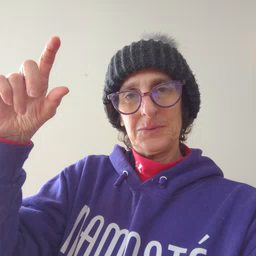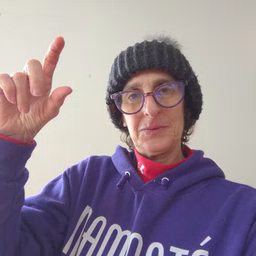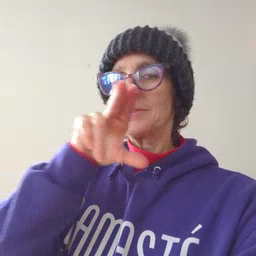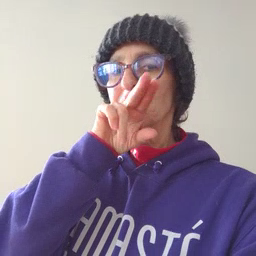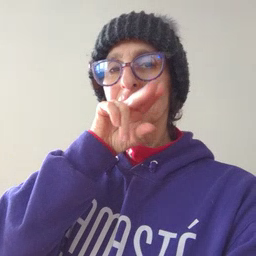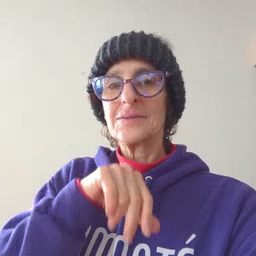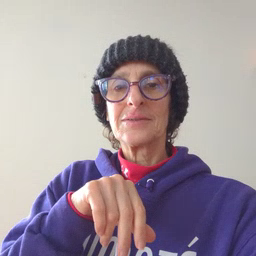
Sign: duck